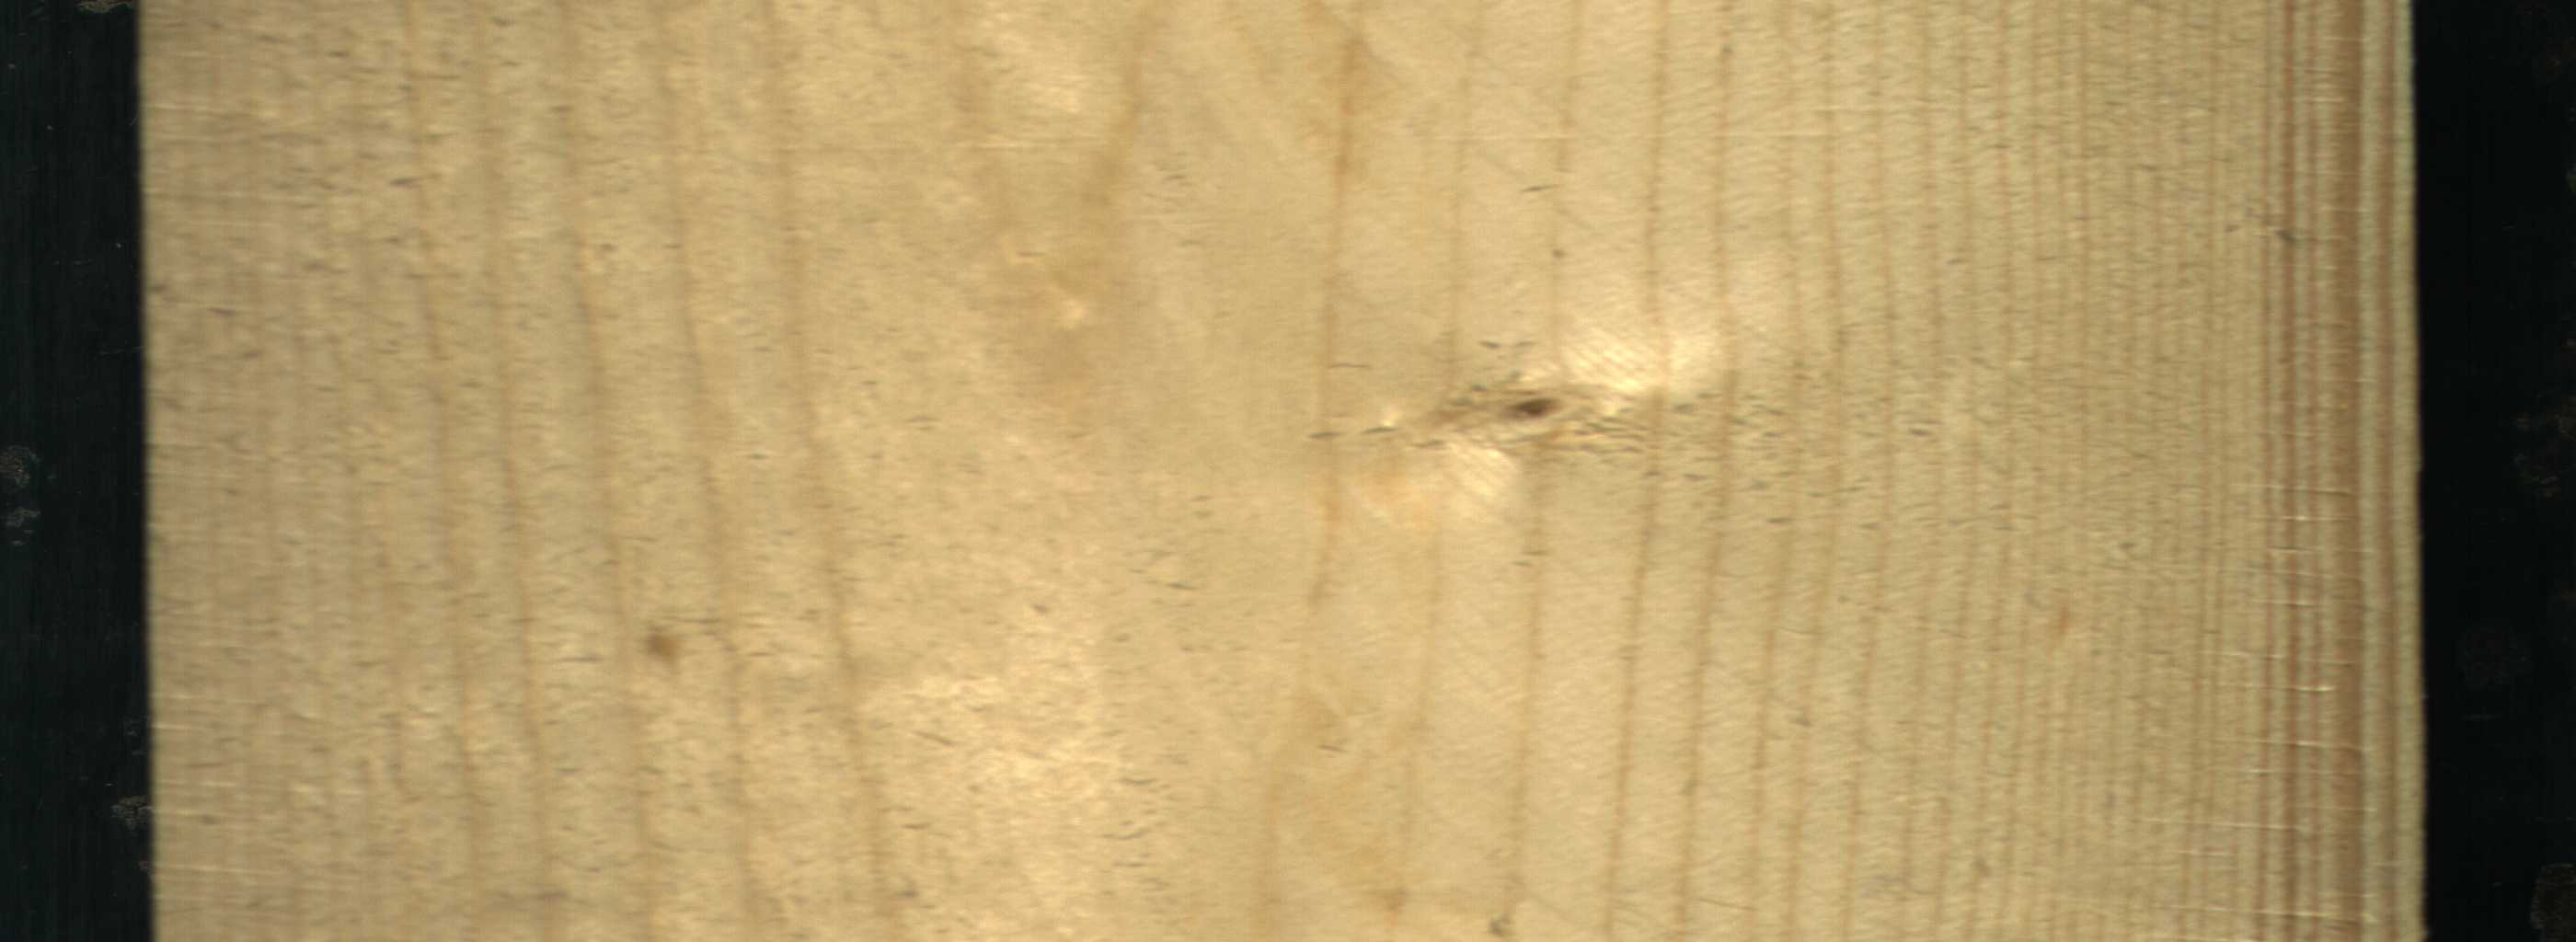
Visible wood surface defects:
Live_Knot